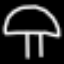
Label: mushroom